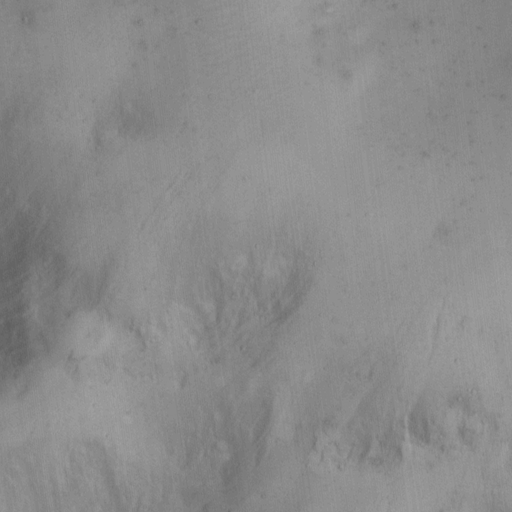
Classes present: Background